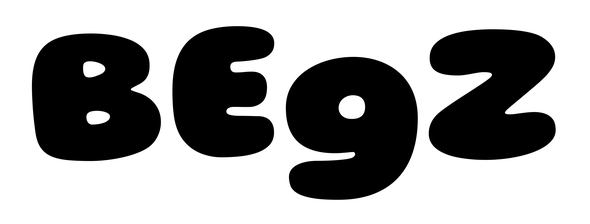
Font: Gluten_Black